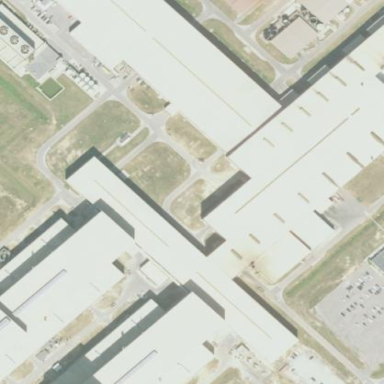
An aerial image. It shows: Industrial building.